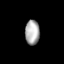
Tissue: lung
Cell type: Epithelial cells
Senescence score: 0.1706
Nuclear area (px): 347
Mean DAPI intensity: 173.231